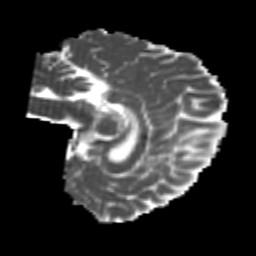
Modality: MD
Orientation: sagittal
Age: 23
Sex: female
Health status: healthy
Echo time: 0.074 s